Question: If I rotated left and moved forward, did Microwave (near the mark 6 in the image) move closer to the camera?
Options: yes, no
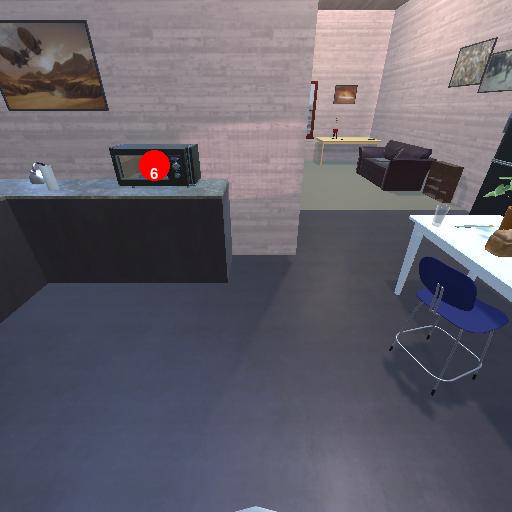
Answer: yes